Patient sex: M
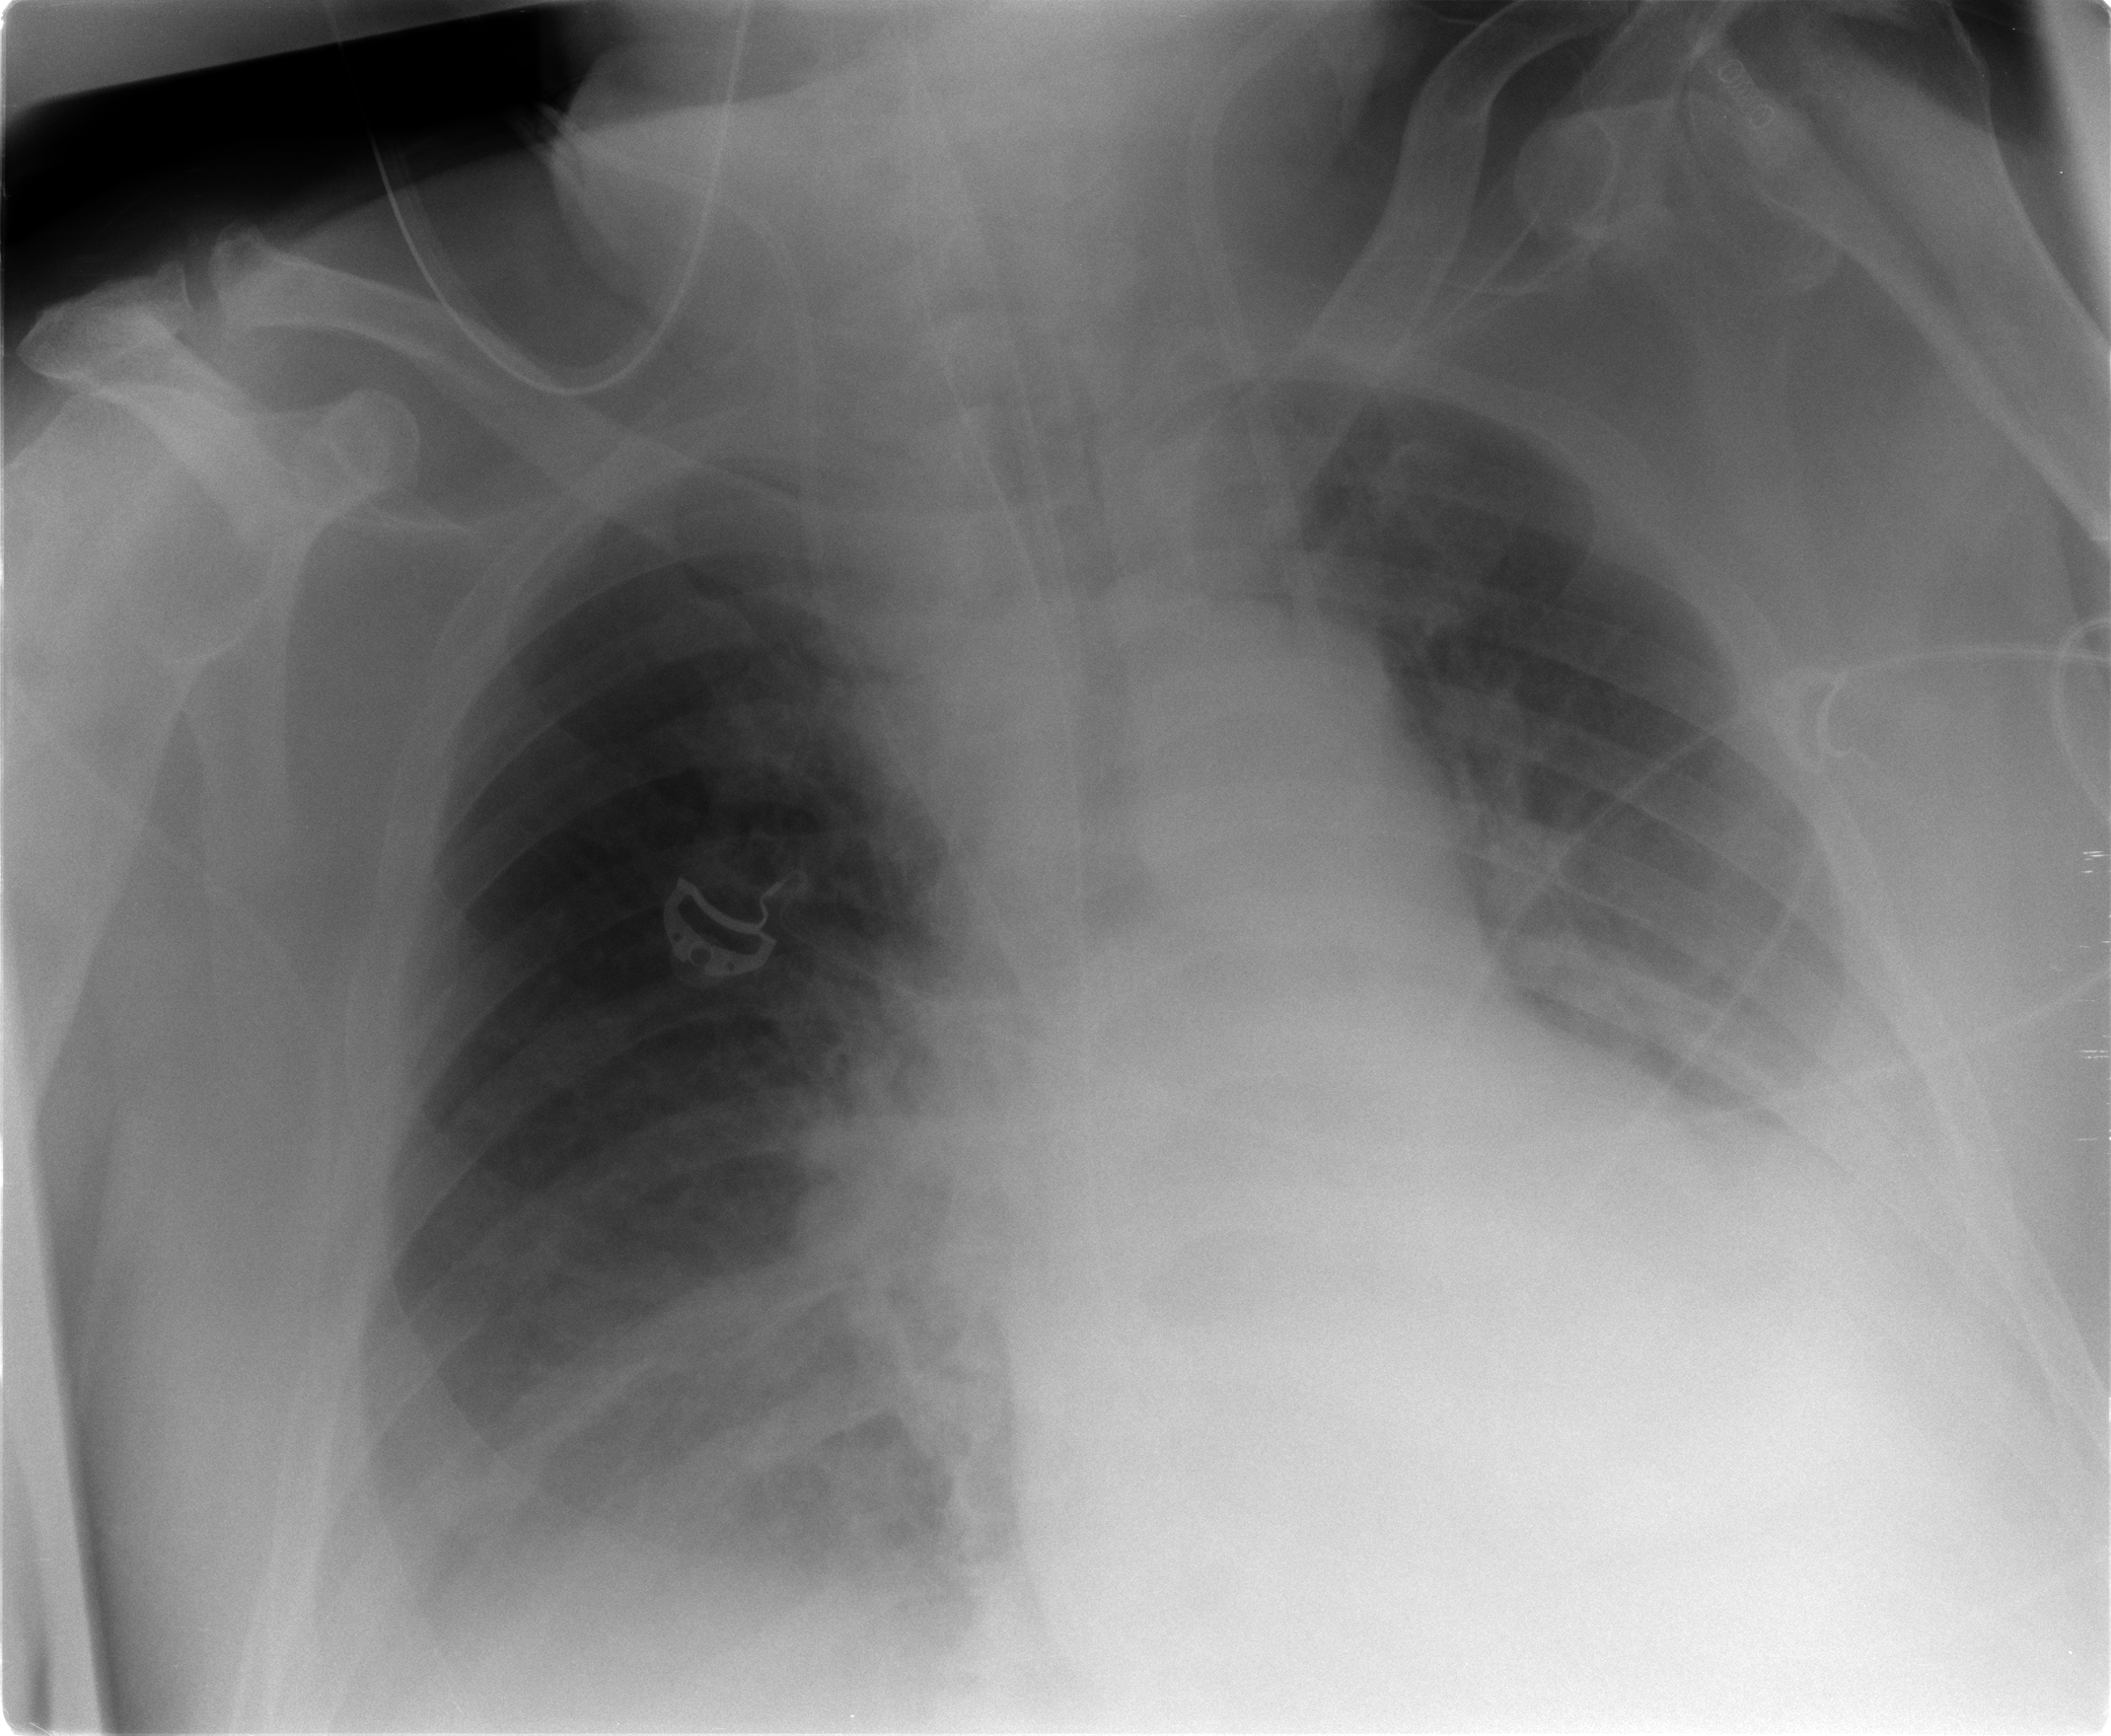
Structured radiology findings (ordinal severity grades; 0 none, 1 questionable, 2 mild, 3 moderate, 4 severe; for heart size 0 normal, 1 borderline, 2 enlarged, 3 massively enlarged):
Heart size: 2
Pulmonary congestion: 2
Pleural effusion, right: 2
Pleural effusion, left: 3
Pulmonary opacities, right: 2
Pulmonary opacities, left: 2
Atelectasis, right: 2
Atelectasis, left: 2